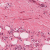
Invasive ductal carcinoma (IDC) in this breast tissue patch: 1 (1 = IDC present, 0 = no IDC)